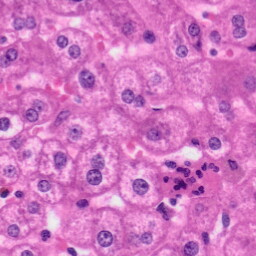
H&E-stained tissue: Liver